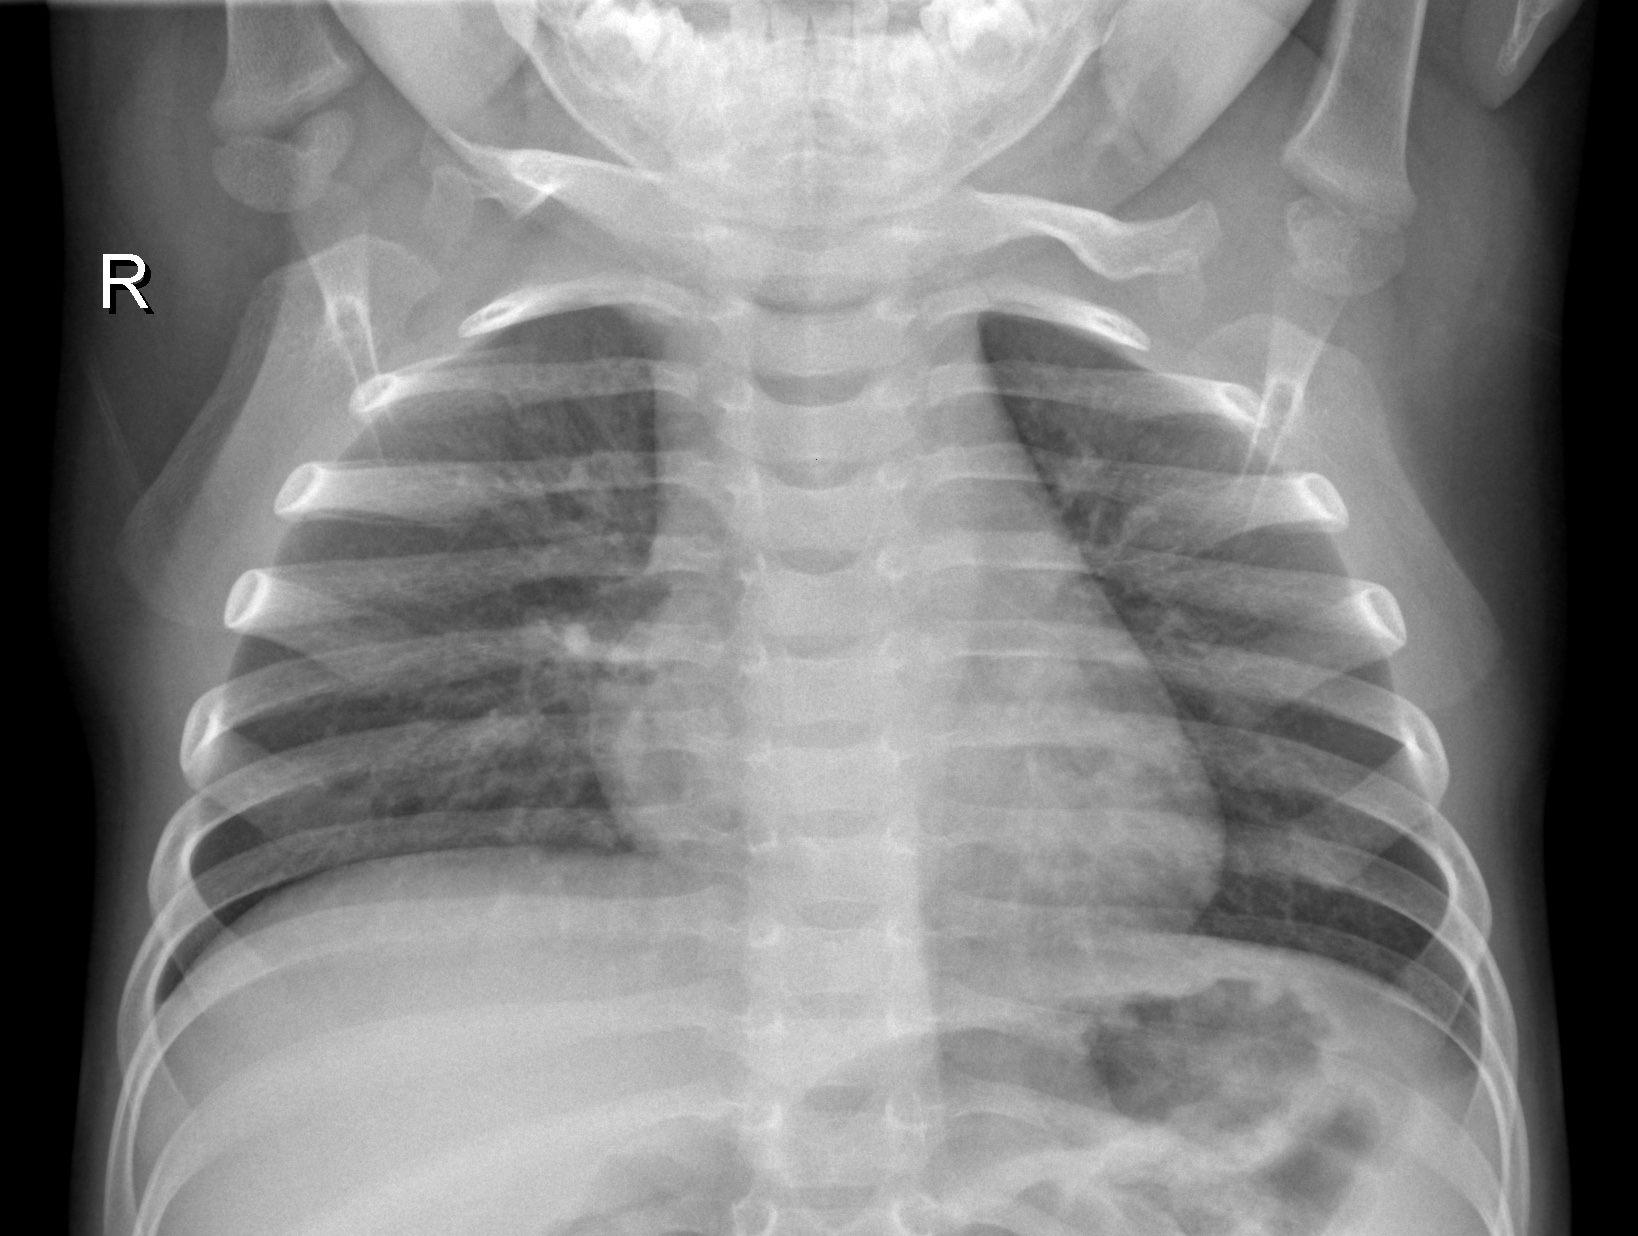
Diagnosis: NORMAL